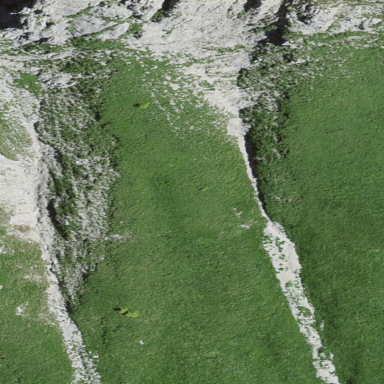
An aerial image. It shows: Natural scree.